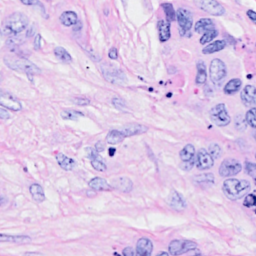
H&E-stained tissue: Breast